You are looking at raw rotor-rig vibration samples arranged as a grayscale image. Determine the machine's mechanical condition. Answer with exactly one of: normal, misalignment, unbalance, looseness.
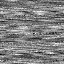
Answer: unbalance